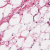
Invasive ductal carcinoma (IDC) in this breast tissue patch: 0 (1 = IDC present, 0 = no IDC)